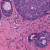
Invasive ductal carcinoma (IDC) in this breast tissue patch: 0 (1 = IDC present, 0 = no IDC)